Contrast-enhanced CT slice 59 of 81
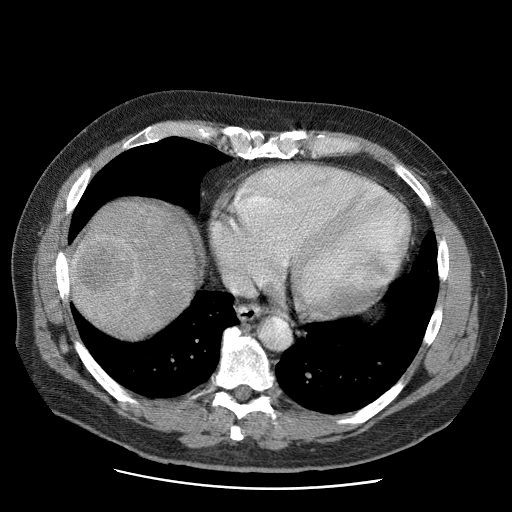
Segmented voxel counts for this case:
Liver: 1096574 voxels
Tumor mass: 78772 voxels
Portal vein: 3268 voxels
Abdominal aorta: 7073 voxels